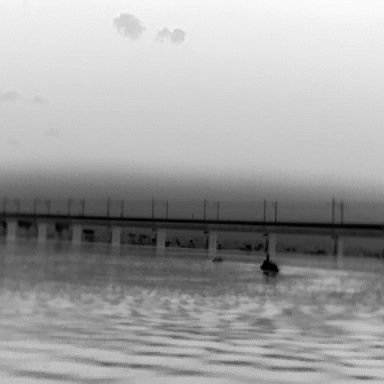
There is a warship in the infrared image.